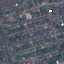
Label: Residential